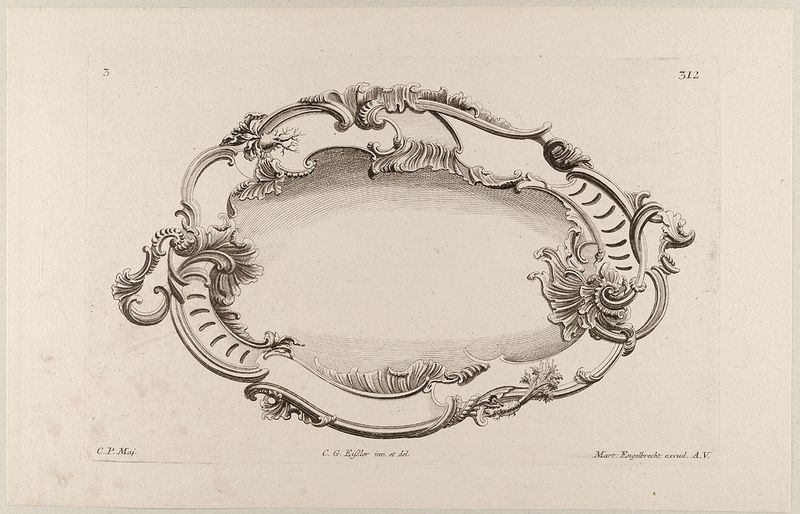
Titel: Ein Servierteller
Künstler: Martin Engelbrecht
Standort: Hamburg
Institution: Museum für Kunst und Gewerbe Hamburg
Schlagwörter: ornament, rahmen, teller, rokoko, oval, grafik, graphik, ornamente, verzierung, platte, fotografie, photographie, druckgraphik, druckgrafik, radierung, stich, entwurf, kunstgewerbe, schnörkel, kunsthandwerk, rocaille, goldschmiedearbeit, style, reproduktionen, industriedesign, druckerzeugnisse, muschelwerk, 312, ornamentstich, vorlageblätter